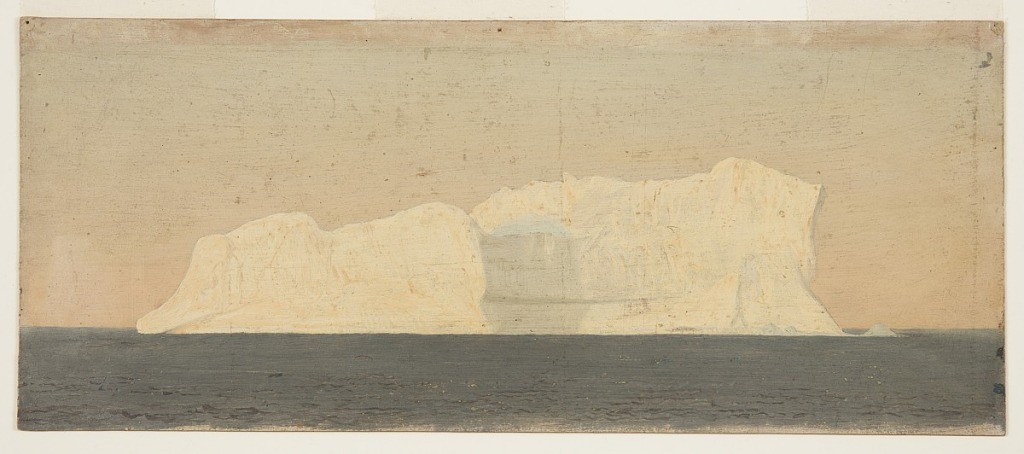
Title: Floating Iceberg, Battle Harbour, Canada
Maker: Frederic Edwin Church, American, 1826–1900
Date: July 7-16, 1859
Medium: Oil and graphite on cardboard
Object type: Drawing
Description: Seascape sketch showing a view of a large iceberg in St. Lewis Bay near Battle Harbour, Newfoundland and Labrador, Canada. Situated prominently at center across an expanse of dark blue water, the white iceberg is brightly illuminated and is roughly shaped like two overlapping rectangles with a craggy and slightly sloping top. Behind and above it, the clear sky is rendered as a gradient from pale orange to bluish-green.